Brain MRI, t2w sequence, axial 2D slice.
Patient: age 27, sex F, weight 95 kg, height 1.95 m
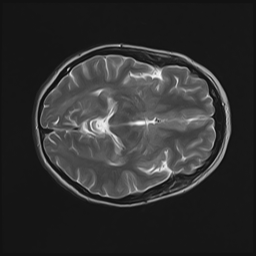